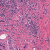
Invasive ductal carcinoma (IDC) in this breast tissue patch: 1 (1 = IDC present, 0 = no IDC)